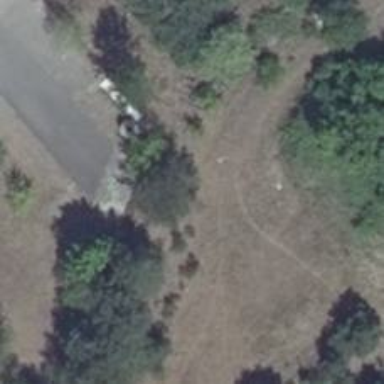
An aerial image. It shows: Abandoned railway.